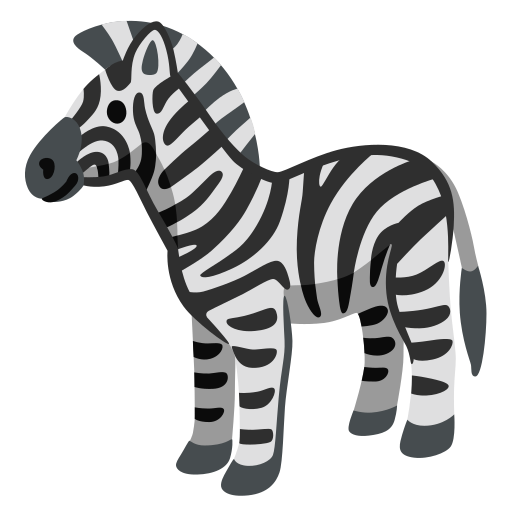
Emoji: 🦓